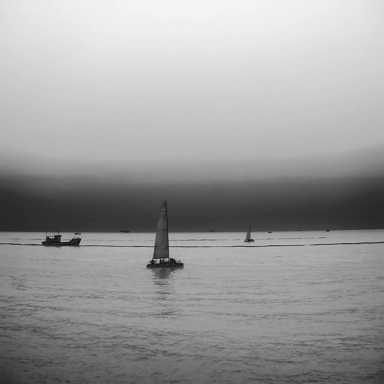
There are five objects shown in the infrared image, including three bulk_carriers, and two sailboats.